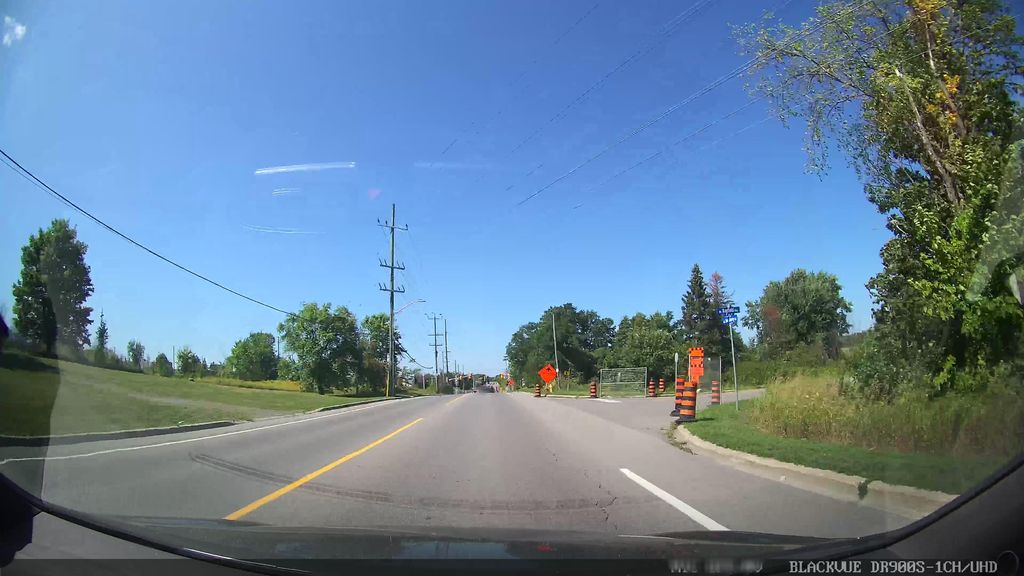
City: ottawa-gatineau